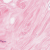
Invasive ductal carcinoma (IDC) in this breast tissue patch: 0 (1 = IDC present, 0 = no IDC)